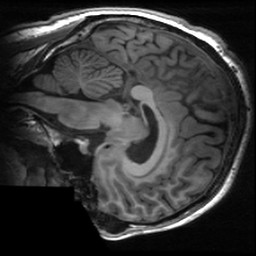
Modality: T1w
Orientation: sagittal
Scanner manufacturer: ge
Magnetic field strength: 3 T
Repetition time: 0.00614 s
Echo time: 0.002004 s